Field crop: maize
Growth stage: 1
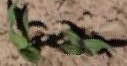
Species: maize